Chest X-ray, PA view. Patient: 44 years old, sex F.
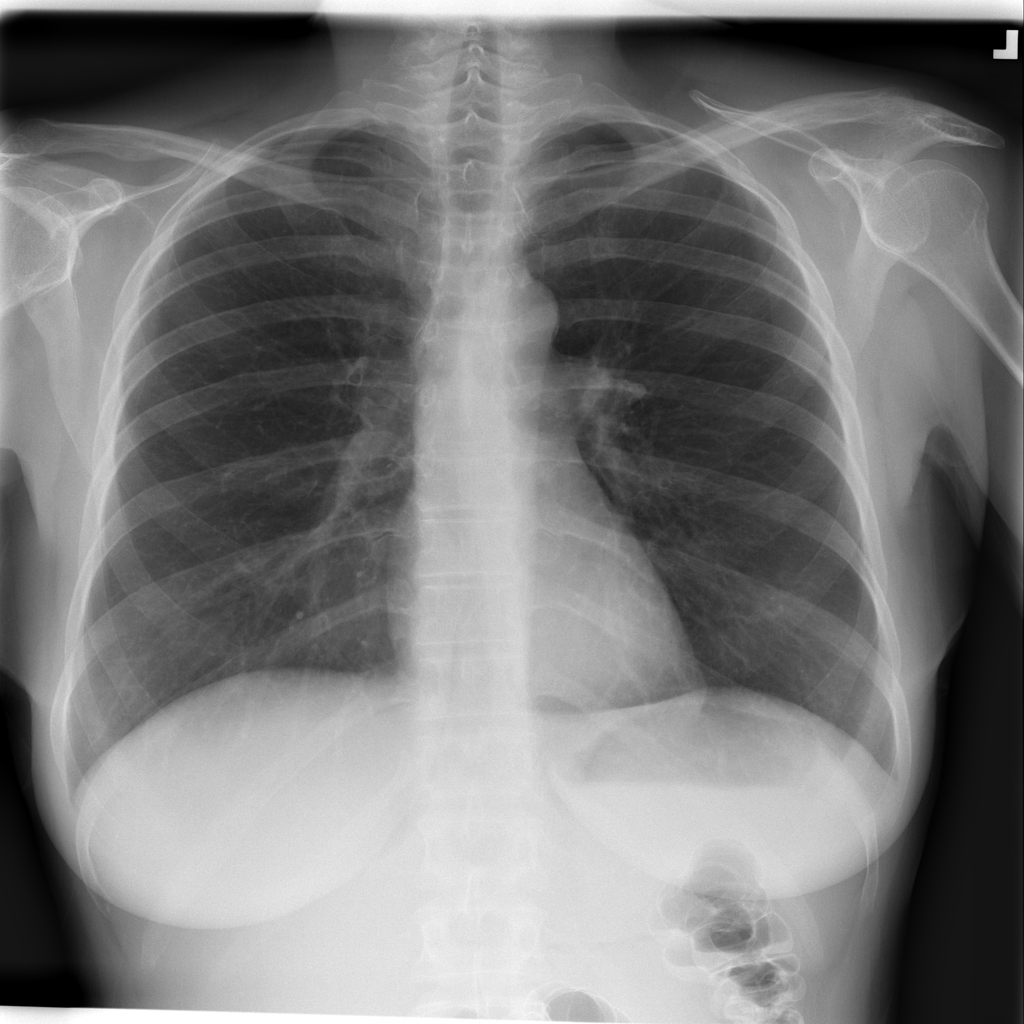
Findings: No Finding